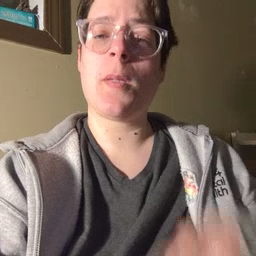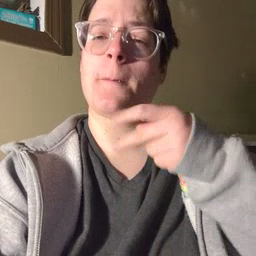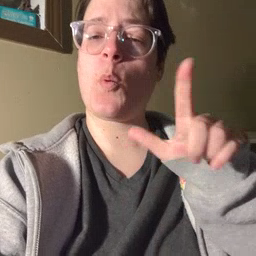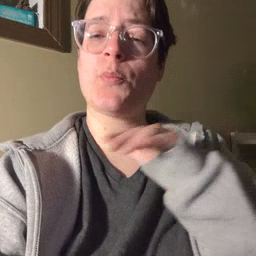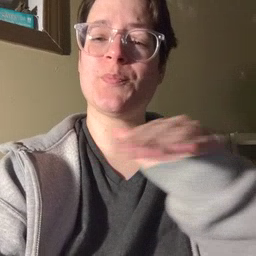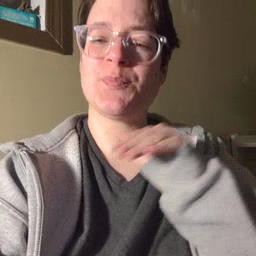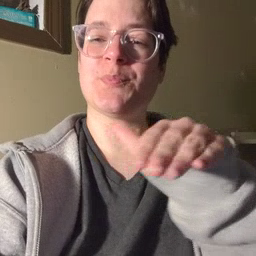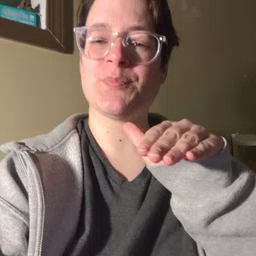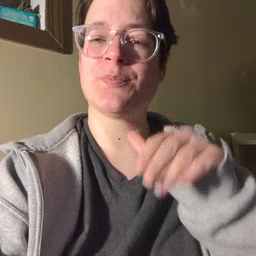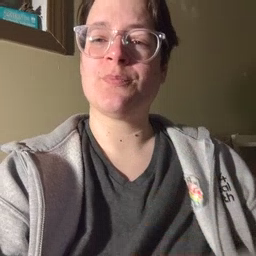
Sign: pool